Question: I have an application that uses a preference activity to set some user settings. I been trying to figure this out all day. I am trying to theme the alert dialog when an user presses an Edit Text Preference object. A dialog opens up and the user can set the shared preference. The dialog pops up:

I want the text green. I want the divider green. The line and cursor green.
This is what I have so far.
'''
<style name="CustomDialogTheme" parent="@android:style/Theme.Dialog">
<item name="android:background">@color/text_green</item>
<item name="android:textColor">@color/text_green</item>
</style>
'''
Can someone point me in the right direction or maybe share some code. I am at lost. I've been surfing the net to find something most of the day. Thanks in advance.
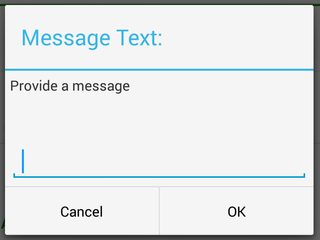
Answer: If you don't want to create a custom layout or use a third party library, you can subclass 'EditTextPreference', then access each 'View' you want to edit by using 'Resources.getIdentifier' then using 'Window.findViewById'. Here's a quick example.
'''
public class CustomDialogPreference extends EditTextPreference {
public CustomDialogPreference(Context context, AttributeSet attrs, int defStyle) {
super(context, attrs, defStyle);
}
public CustomDialogPreference(Context context, AttributeSet attrs) {
super(context, attrs);
}
/**
* {@inheritDoc}
*/
@Override
protected void showDialog(Bundle state) {
super.showDialog(state);
final Resources res = getContext().getResources();
final Window window = getDialog().getWindow();
final int green = res.getColor(android.R.color.holo_green_dark);
// Title
final int titleId = res.getIdentifier("alertTitle", "id", "android");
final View title = window.findViewById(titleId);
if (title != null) {
((TextView) title).setTextColor(green);
}
// Title divider
final int titleDividerId = res.getIdentifier("titleDivider", "id", "android");
final View titleDivider = window.findViewById(titleDividerId);
if (titleDivider != null) {
titleDivider.setBackgroundColor(green);
}
// EditText
final View editText = window.findViewById(android.R.id.edit);
if (editText != null) {
editText.setBackground(res.getDrawable(R.drawable.apptheme_edit_text_holo_light));
}
}
}
'''
Replace '<EditTextPreference.../>' with '<path_to_CustomDialogPreference.../>' in your xml.
I used <URL> to create the background for the 'EditText'.